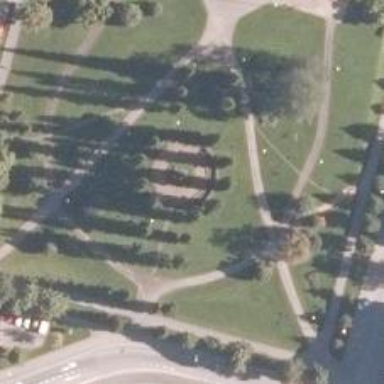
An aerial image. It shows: Historic memorial.